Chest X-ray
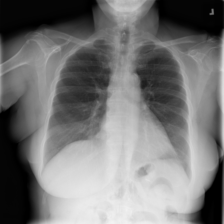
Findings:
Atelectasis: positive
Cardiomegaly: negative
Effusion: negative
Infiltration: negative
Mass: negative
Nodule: negative
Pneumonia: negative
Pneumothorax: negative
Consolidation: negative
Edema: negative
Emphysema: negative
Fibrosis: negative
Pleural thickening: negative
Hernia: negative